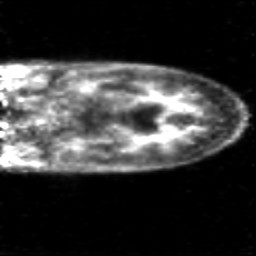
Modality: PET
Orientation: coronal
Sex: female
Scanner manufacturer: siemens